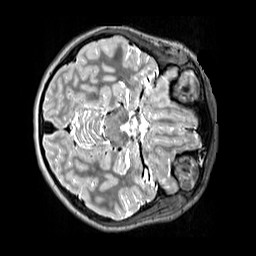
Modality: T2w
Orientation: axial
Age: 14
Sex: female
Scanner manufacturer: siemens
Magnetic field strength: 3 T
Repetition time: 3.2 s
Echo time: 0.408 s